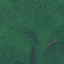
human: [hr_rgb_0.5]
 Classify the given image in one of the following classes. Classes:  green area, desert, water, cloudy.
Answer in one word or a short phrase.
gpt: green area